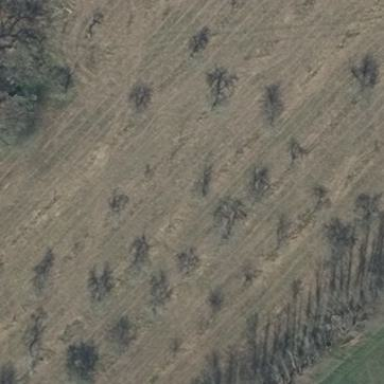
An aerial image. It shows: Orchard.